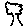
Label: tree